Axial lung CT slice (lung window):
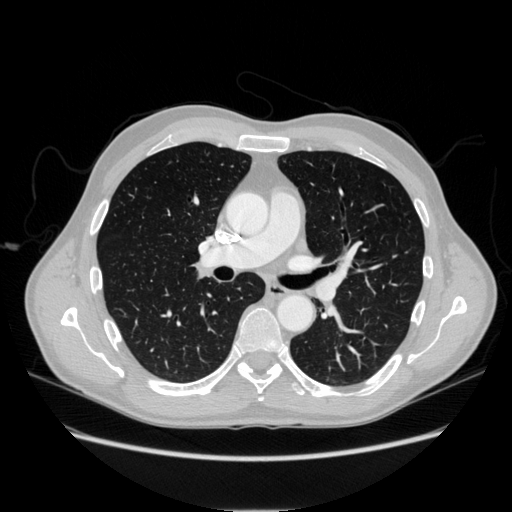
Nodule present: no